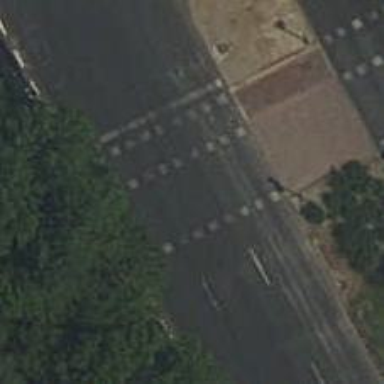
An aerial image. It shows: Zebra crossing with traffic signals.